Question: Just wondering how to understand top 5 requests graph for newrelic. How does wall clock time get defined? I had some theories but seeing more than 100% is throwing me off completely. I am using newrelic java agent.

As per @lauradiane answer: Concurrent requests can make percentage go above 100%
Say I have 5 transactions for the REST endpoint I am looking at and each
takes 12 seconds to finish. Lets assume that I am looking at 60 seconds
window.
So for concurrent execution of these 5 transactions:
'''
% of wall clock time = (5x12)/60 x 100 = 100%
'''
If they execute serially
'''
% of wall clock time = 12/60 x 100 = 20%
'''
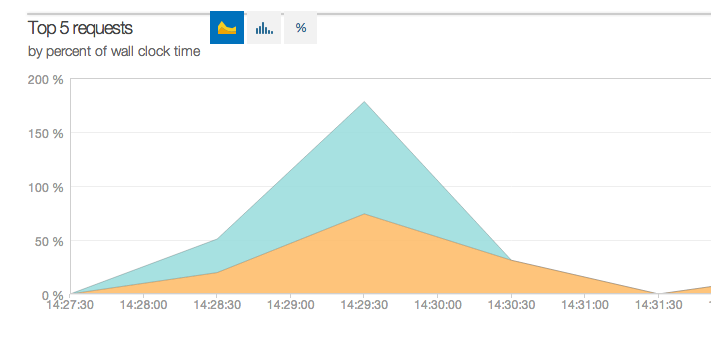
Answer: Per <URL>:
> We look at the wall-clock time (the amount of time as recorded by the clock) for all the transactions, and we sum that across all of the transactions. Because the server can execute requests in parallel, you end up with percentages over 100. A percentage of 100 would would mean that the execution time across those 5 transactions is equal to the time expended when recording wall clock time.